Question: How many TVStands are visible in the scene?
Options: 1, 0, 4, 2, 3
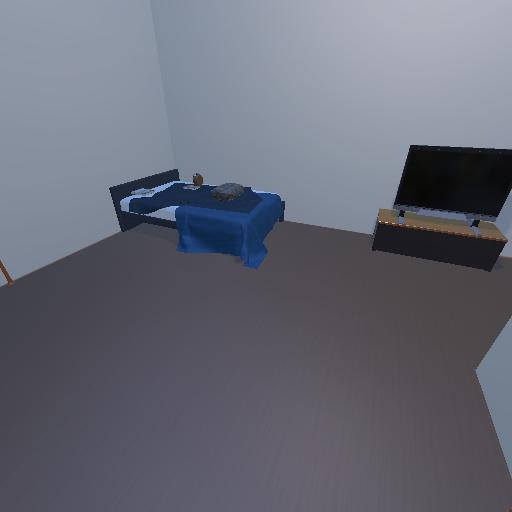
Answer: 1